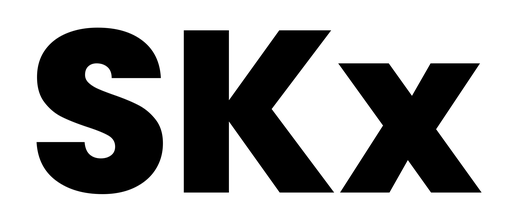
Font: Poppins-ExtraBold